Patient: sex M, age 36
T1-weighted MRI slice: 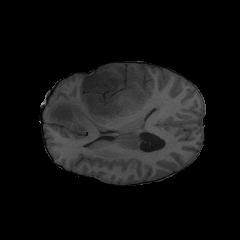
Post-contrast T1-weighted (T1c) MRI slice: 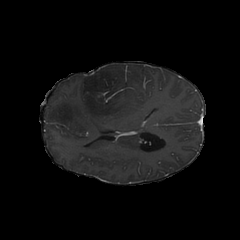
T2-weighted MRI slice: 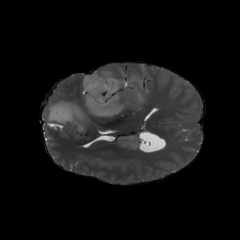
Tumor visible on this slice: yes
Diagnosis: Glioblastoma, IDH-wildtype
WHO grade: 4